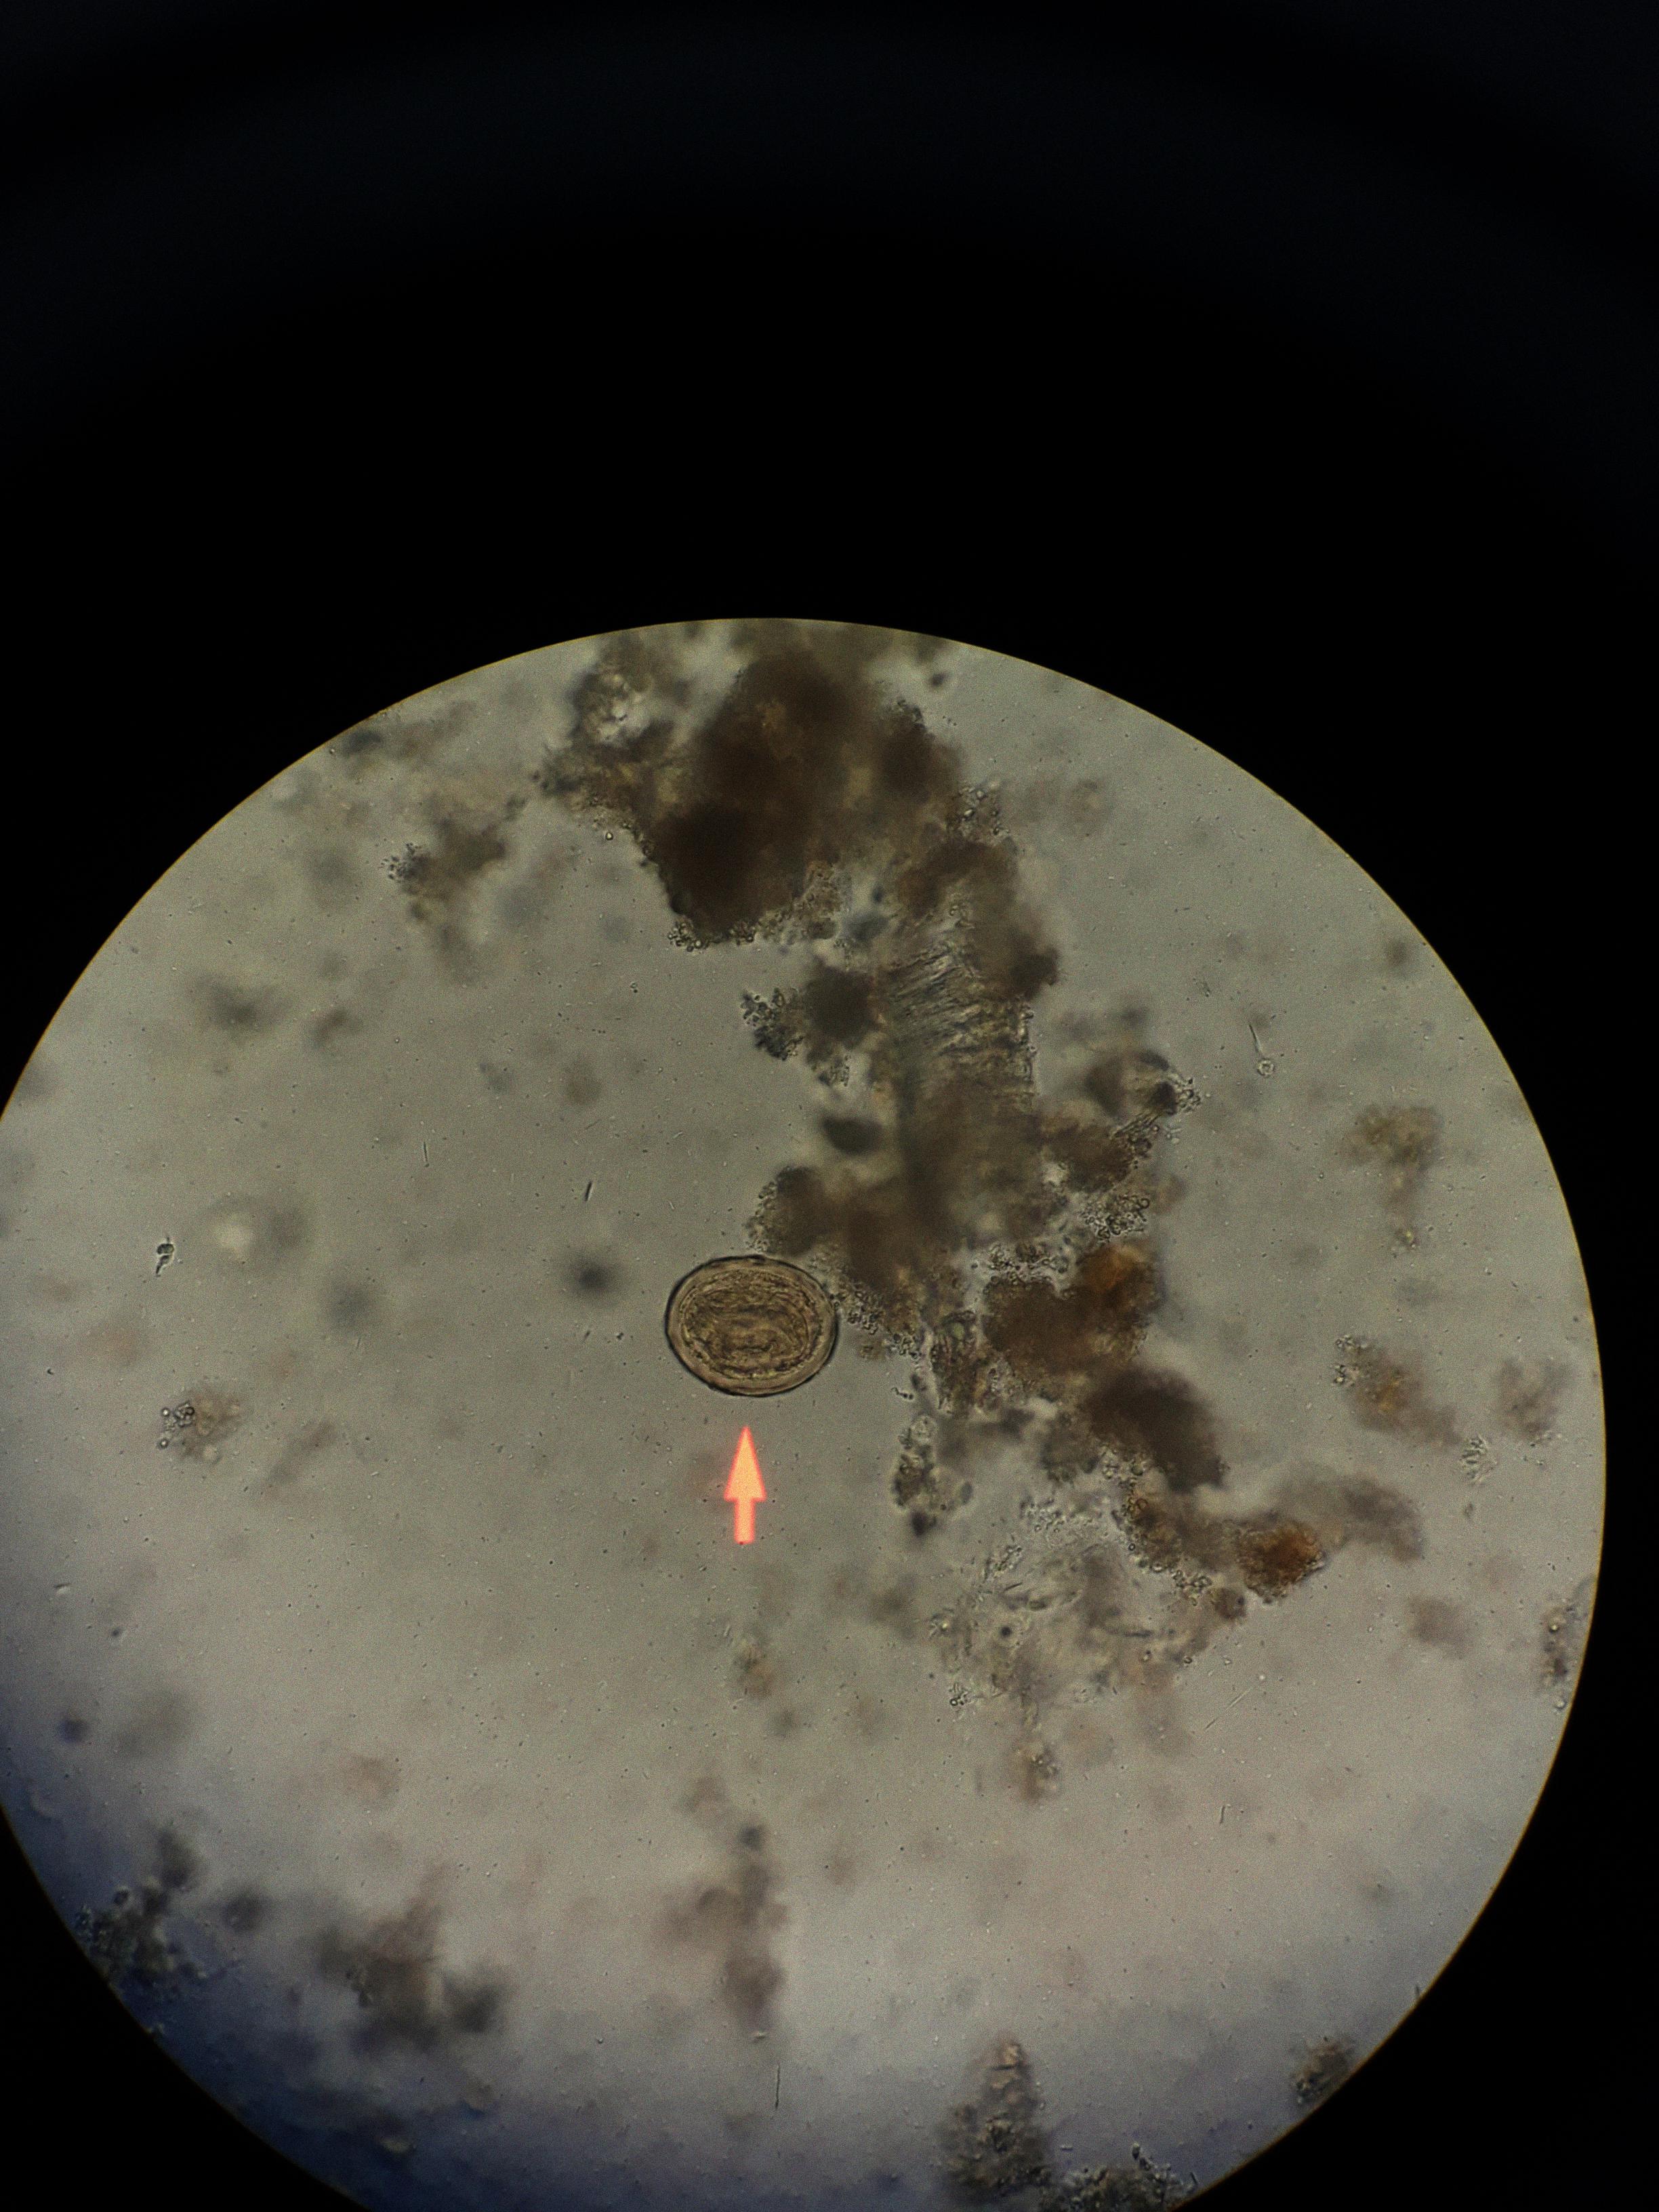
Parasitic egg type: Ascaris lumbricoides